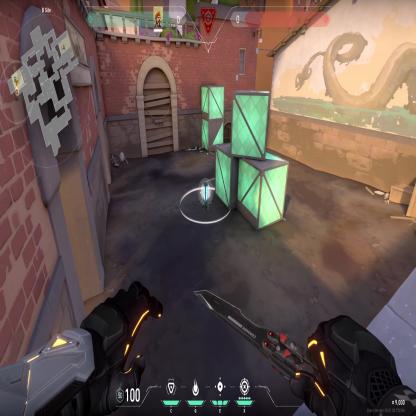
Label: planted spike